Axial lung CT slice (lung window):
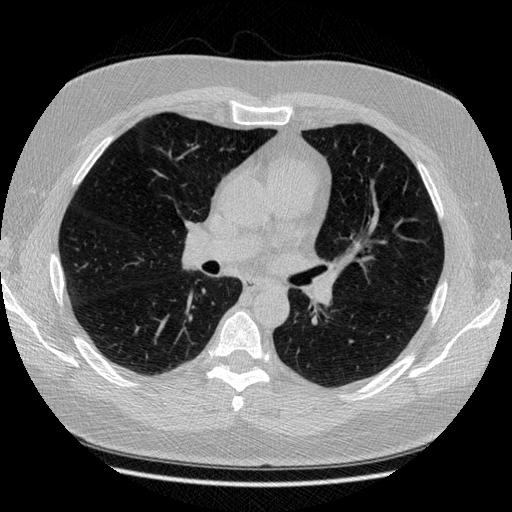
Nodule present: no